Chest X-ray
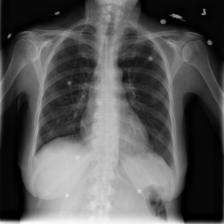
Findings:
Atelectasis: negative
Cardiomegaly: negative
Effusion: positive
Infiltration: negative
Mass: negative
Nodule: negative
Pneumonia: negative
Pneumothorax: negative
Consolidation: negative
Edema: negative
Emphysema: negative
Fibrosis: negative
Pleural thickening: negative
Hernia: negative